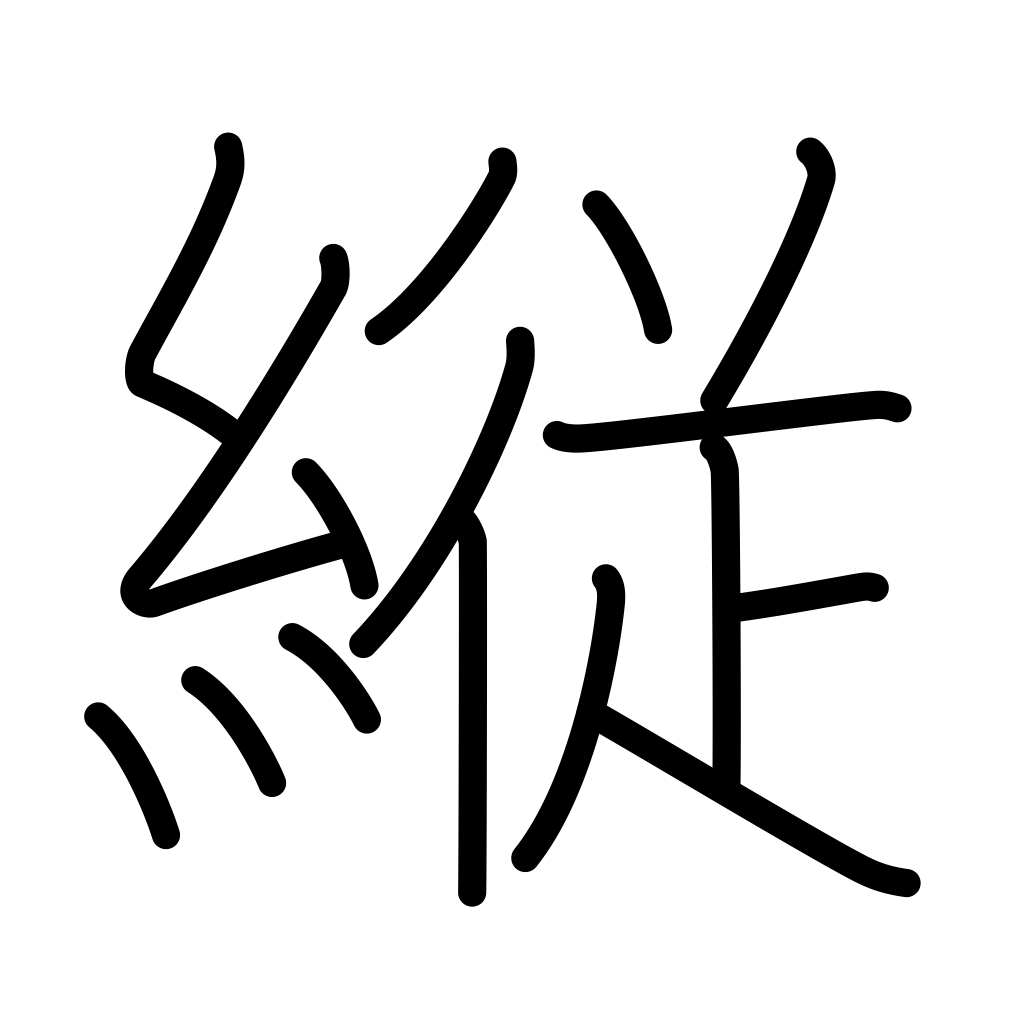
Meaning: vertical, length, height, self-indulgent, wayward